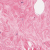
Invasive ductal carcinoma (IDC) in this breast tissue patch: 0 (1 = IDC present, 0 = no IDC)